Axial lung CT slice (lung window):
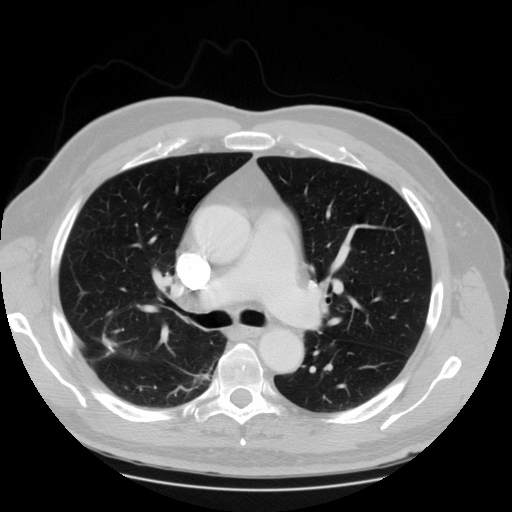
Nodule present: no